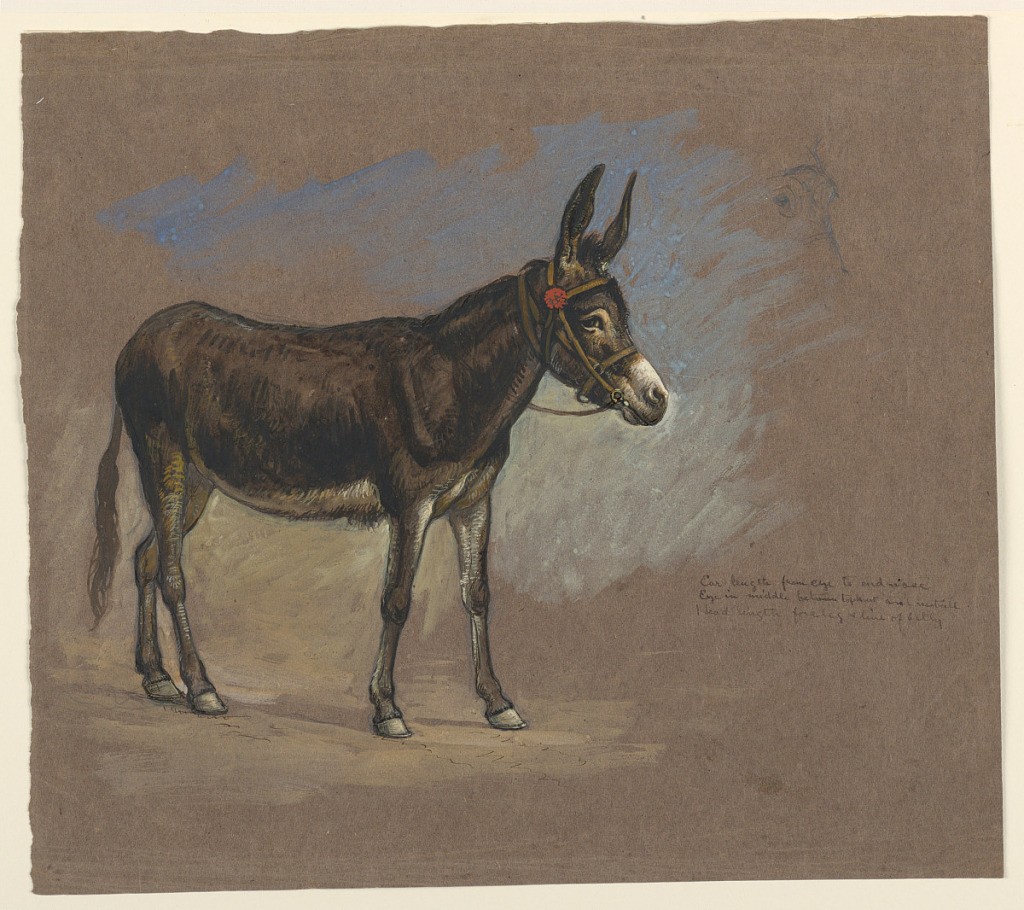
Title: Study of a Mule
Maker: Samuel Colman, American, 1832–1920
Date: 1872–75
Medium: Brush and gouache, graphite on dark purple paper
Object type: Drawing
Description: Horizontal rectangle.  Standing mule, shown in profile, turned toward right.  Part of the head repeated in graphite, upper right, shown obliquely from right.